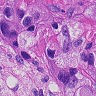
Metastatic tissue present: yes